Field crop: maize
Growth stage: 2
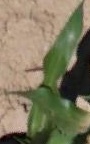
Species: maize